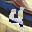
Label: 4